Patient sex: M
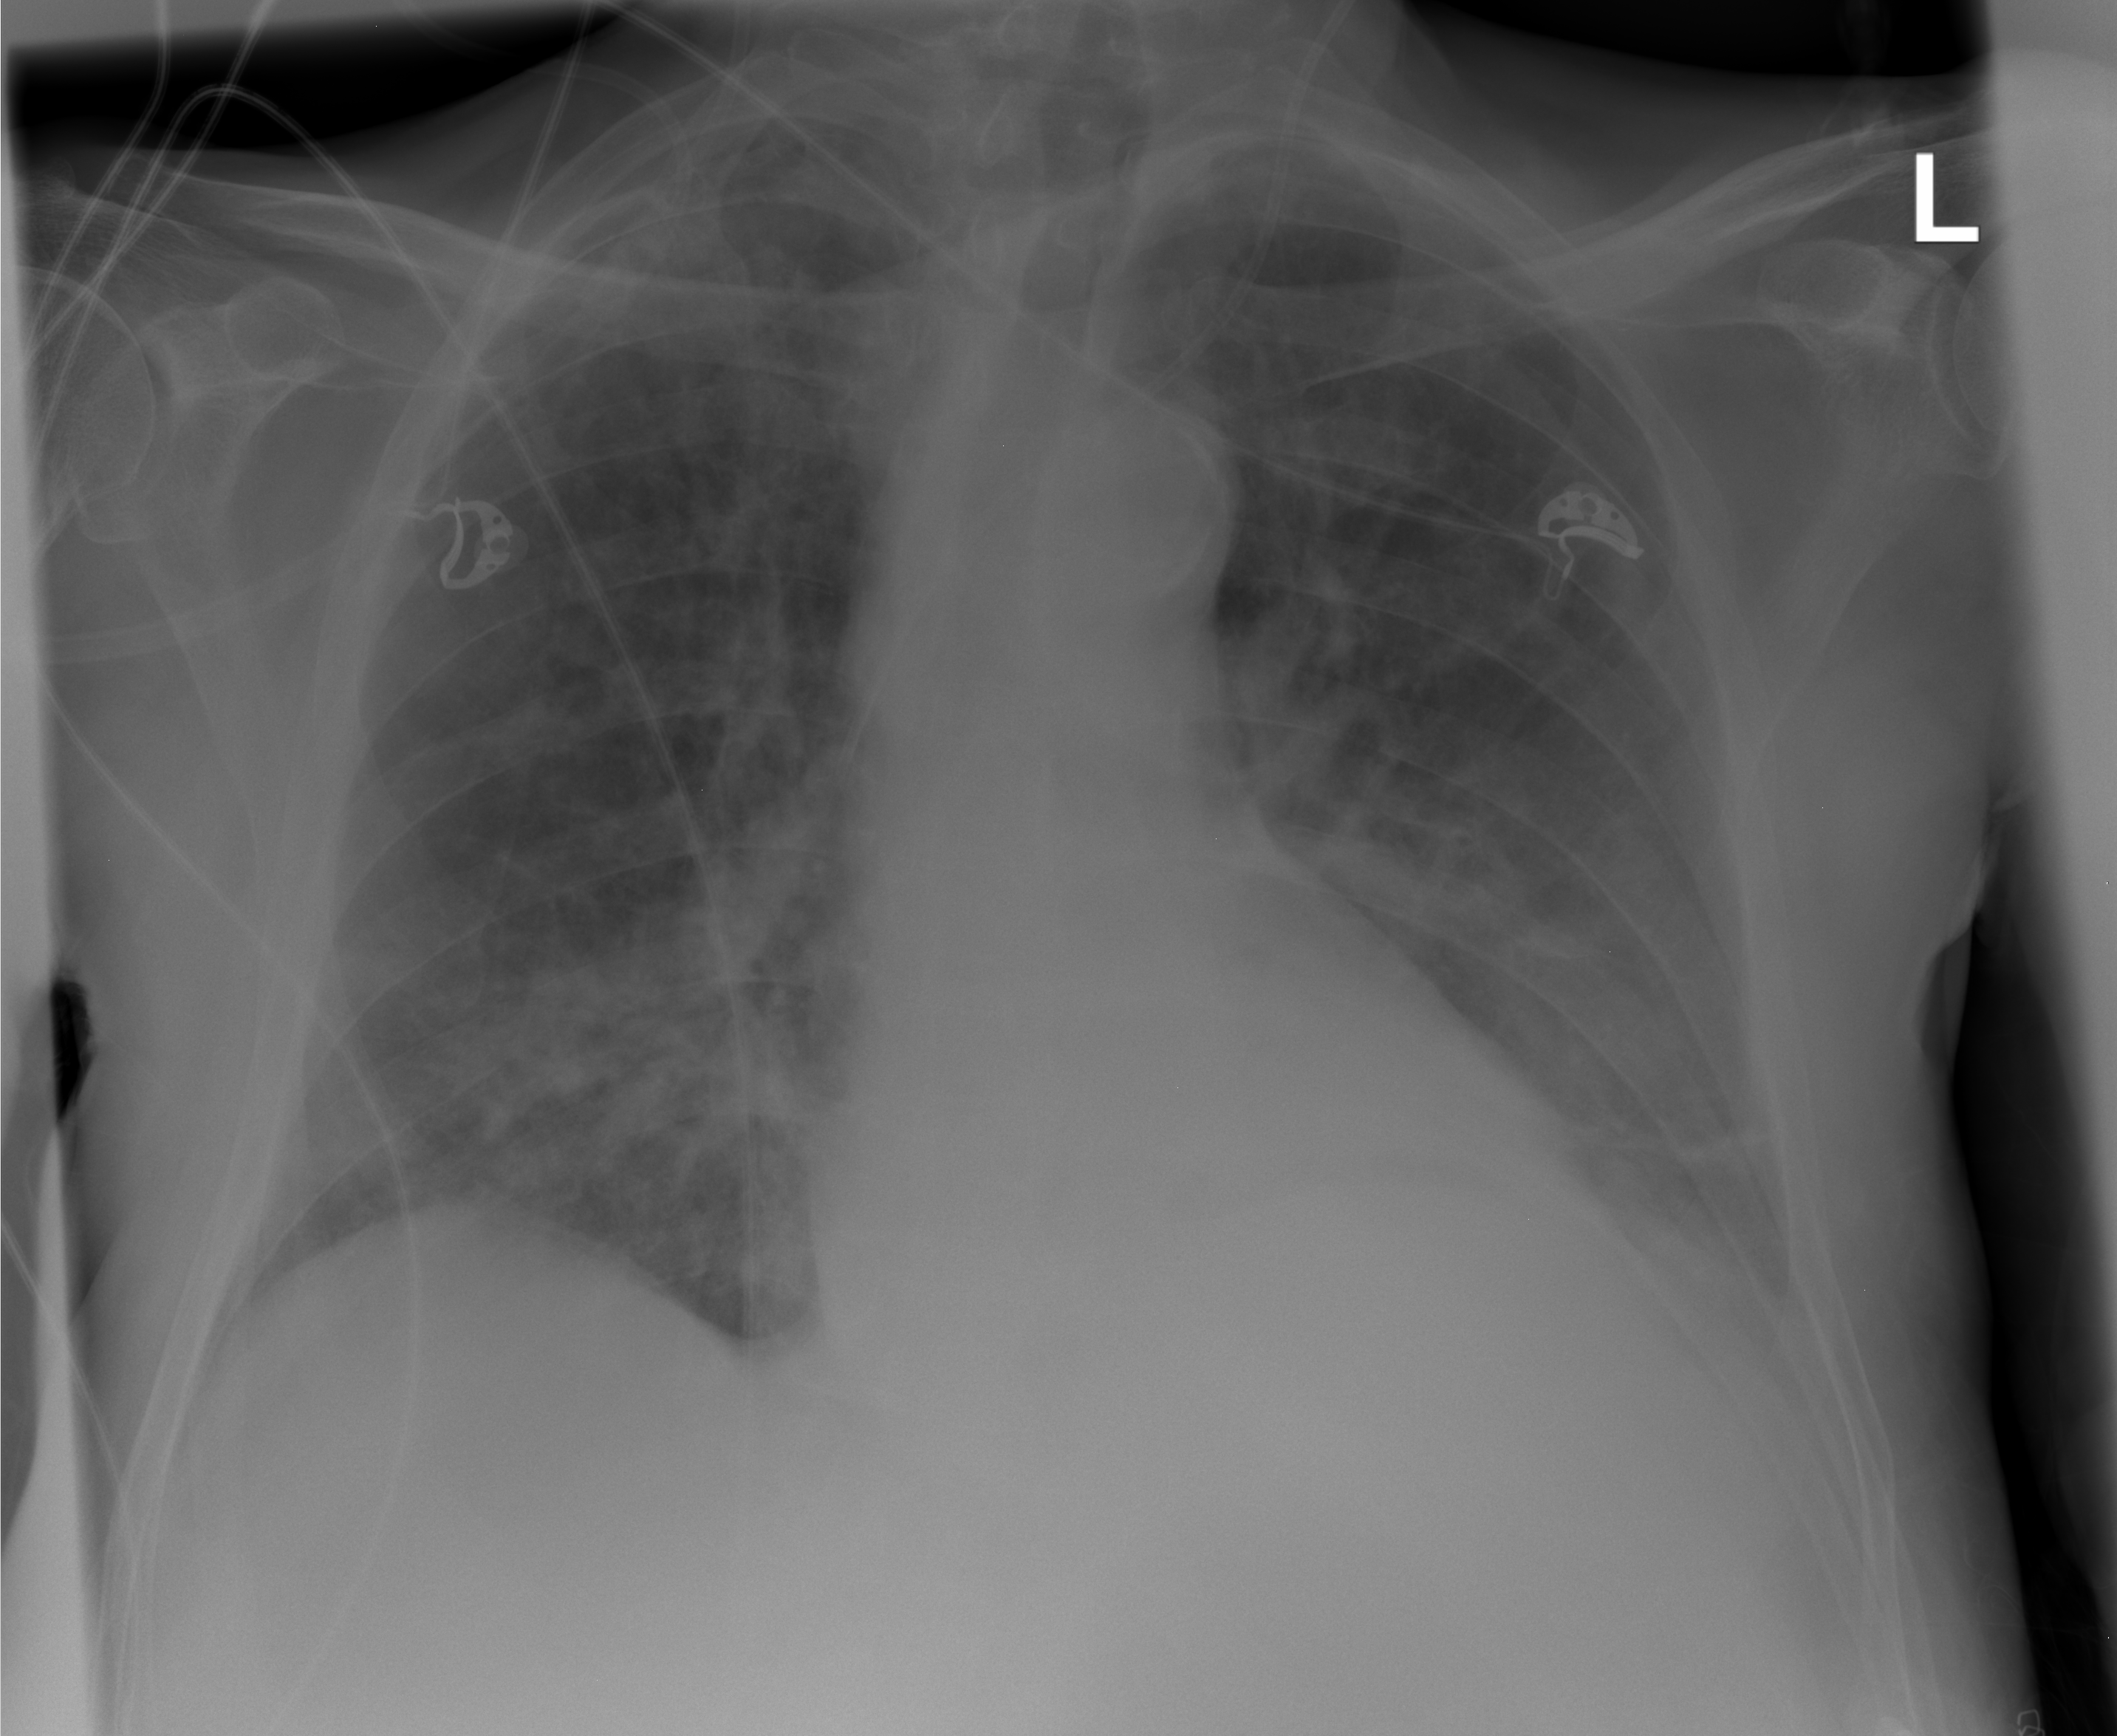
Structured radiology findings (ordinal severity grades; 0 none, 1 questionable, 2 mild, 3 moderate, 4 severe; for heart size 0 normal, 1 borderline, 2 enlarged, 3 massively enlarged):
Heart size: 0
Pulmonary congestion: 2
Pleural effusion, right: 0
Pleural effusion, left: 2
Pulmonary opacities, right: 2
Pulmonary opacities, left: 1
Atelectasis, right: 0
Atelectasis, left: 2